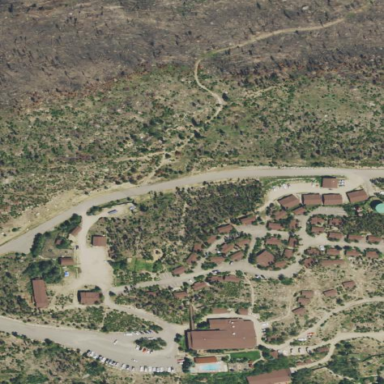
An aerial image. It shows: Hotel offering tourism services.